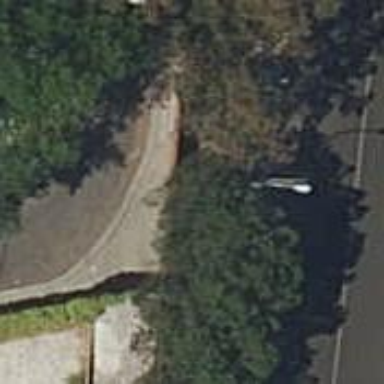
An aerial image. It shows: Sidewalk.